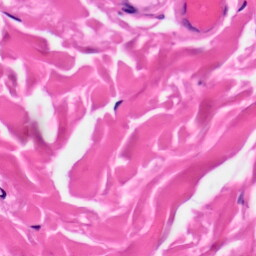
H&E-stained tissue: Skin